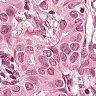
Metastatic tissue present: yes